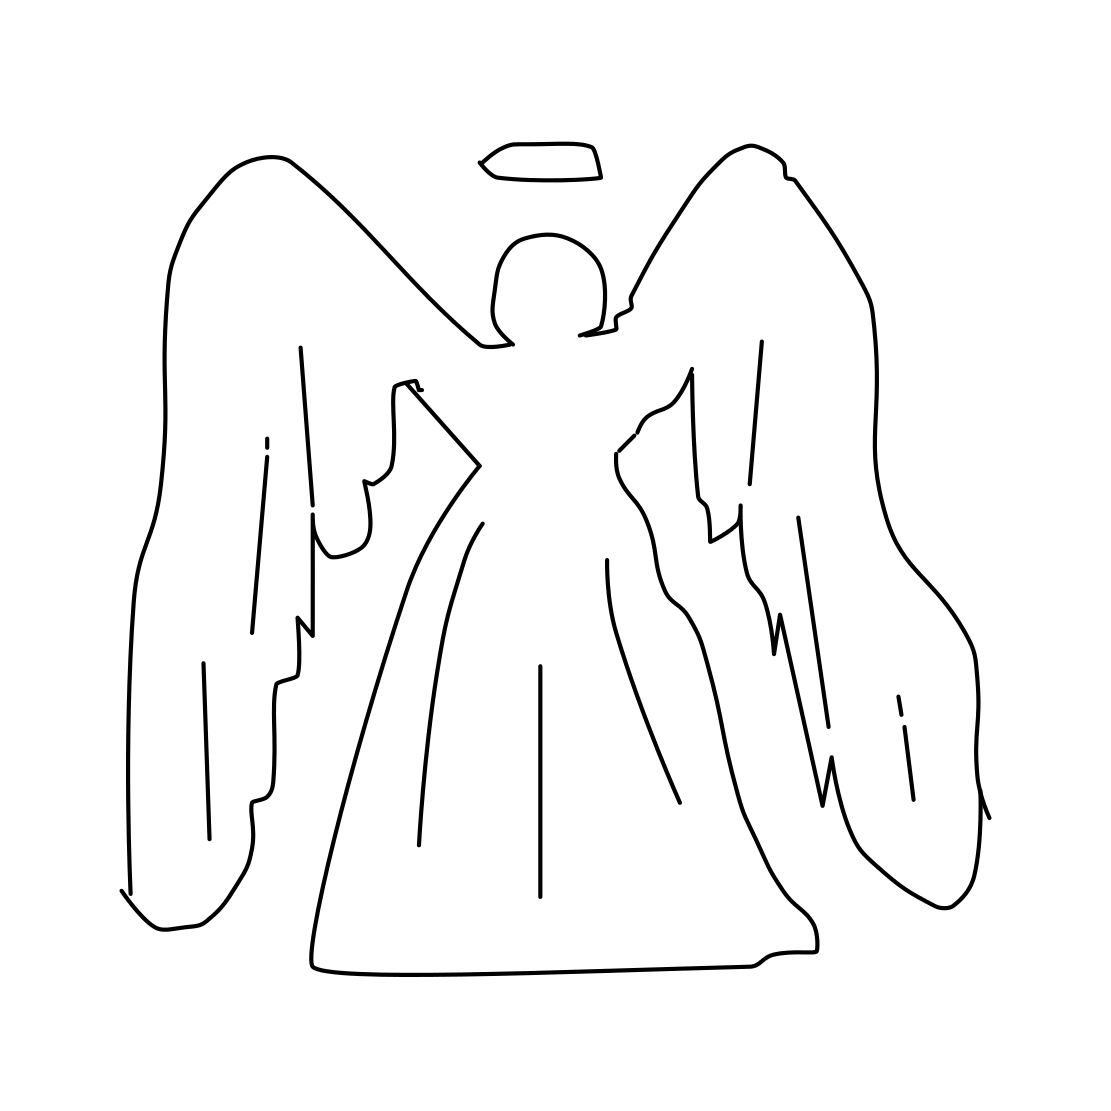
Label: angel